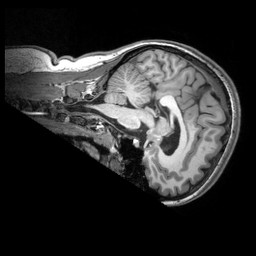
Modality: T1w
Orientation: sagittal
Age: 22
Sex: female
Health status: healthy
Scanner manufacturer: siemens
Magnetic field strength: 3 T
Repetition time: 2.53 s
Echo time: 0.00332 s